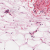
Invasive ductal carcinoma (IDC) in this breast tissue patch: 0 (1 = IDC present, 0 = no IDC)